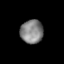
Tissue: lung
Cell type: Others
Senescence score: 0.1794
Nuclear area (px): 527
Mean DAPI intensity: 131.342